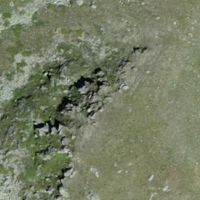
EUNIS habitat code: 26
Species observed at this site:
Arnica montana
Saxifraga bryoides
Saxifraga paniculata